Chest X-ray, AP view. Patient: 57 years old, sex M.
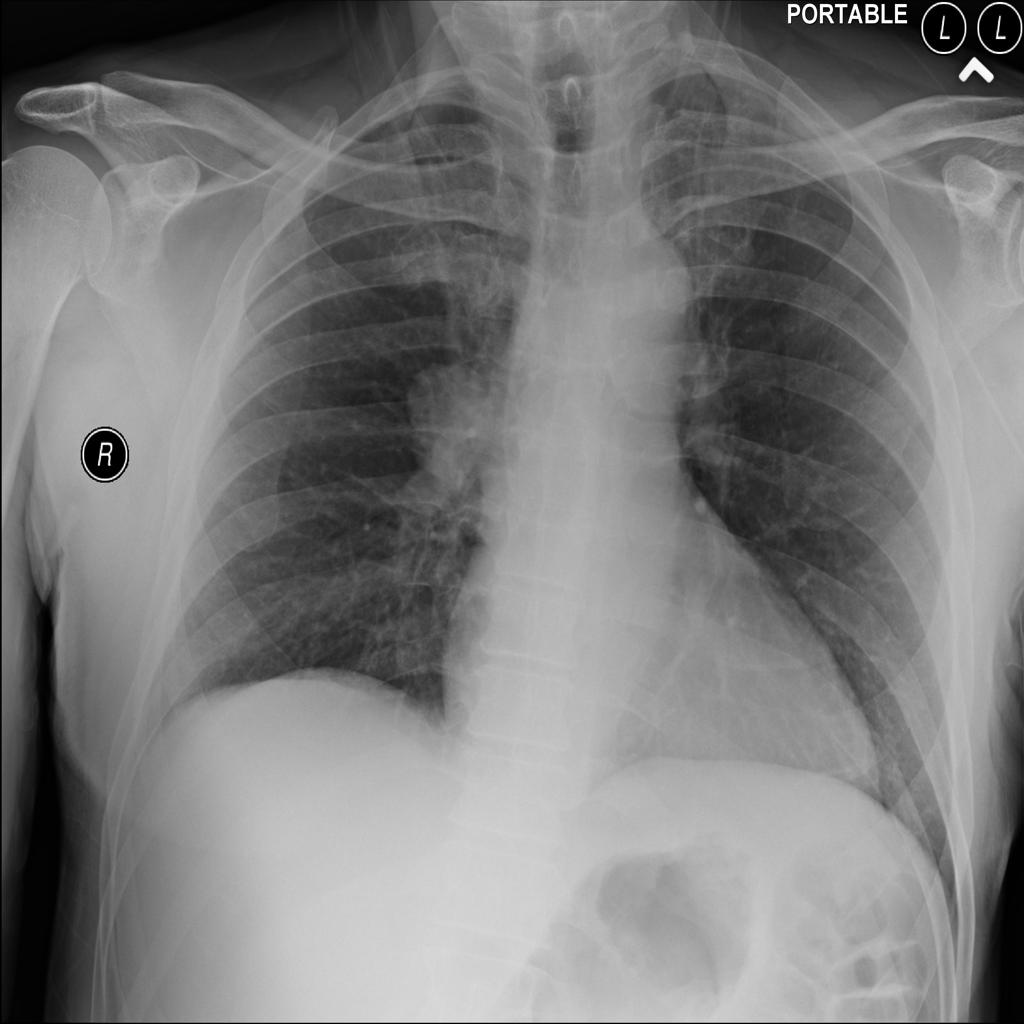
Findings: Mass